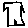
Label: house